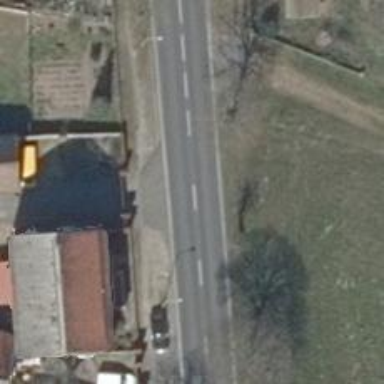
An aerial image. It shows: Tertiary road with asphalt surface.